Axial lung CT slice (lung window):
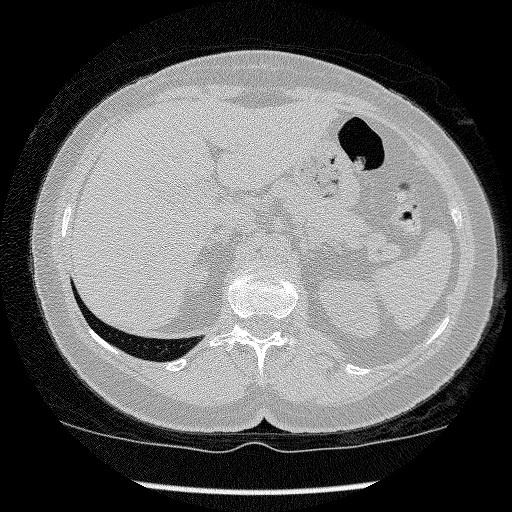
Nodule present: no